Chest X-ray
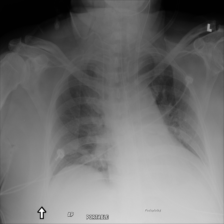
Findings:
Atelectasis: negative
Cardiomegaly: negative
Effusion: negative
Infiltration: negative
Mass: negative
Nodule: negative
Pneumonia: negative
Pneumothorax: negative
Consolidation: negative
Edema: negative
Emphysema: negative
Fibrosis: negative
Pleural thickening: negative
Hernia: negative